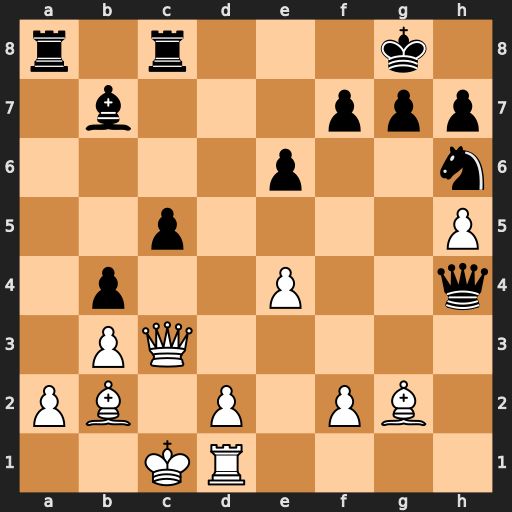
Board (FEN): r1r3k1/1b3ppp/4p2n/2p4P/1p2P2q/1PQ5/PB1P1PB1/2KR4
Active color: w
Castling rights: -
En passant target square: -
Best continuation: Qxg7#